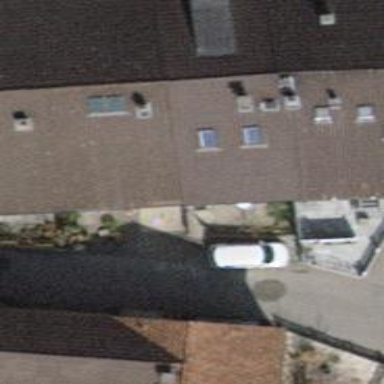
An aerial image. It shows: Terrace building.